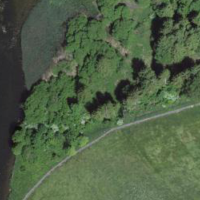
EUNIS habitat code: 44
Species observed at this site:
Lasiocampa quercus